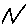
Label: zigzag